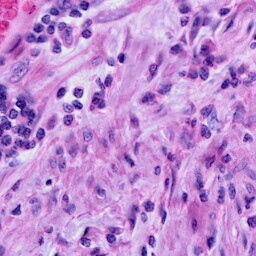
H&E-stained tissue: Cervix